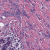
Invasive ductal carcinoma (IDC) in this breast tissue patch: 1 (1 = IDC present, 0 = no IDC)